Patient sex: M
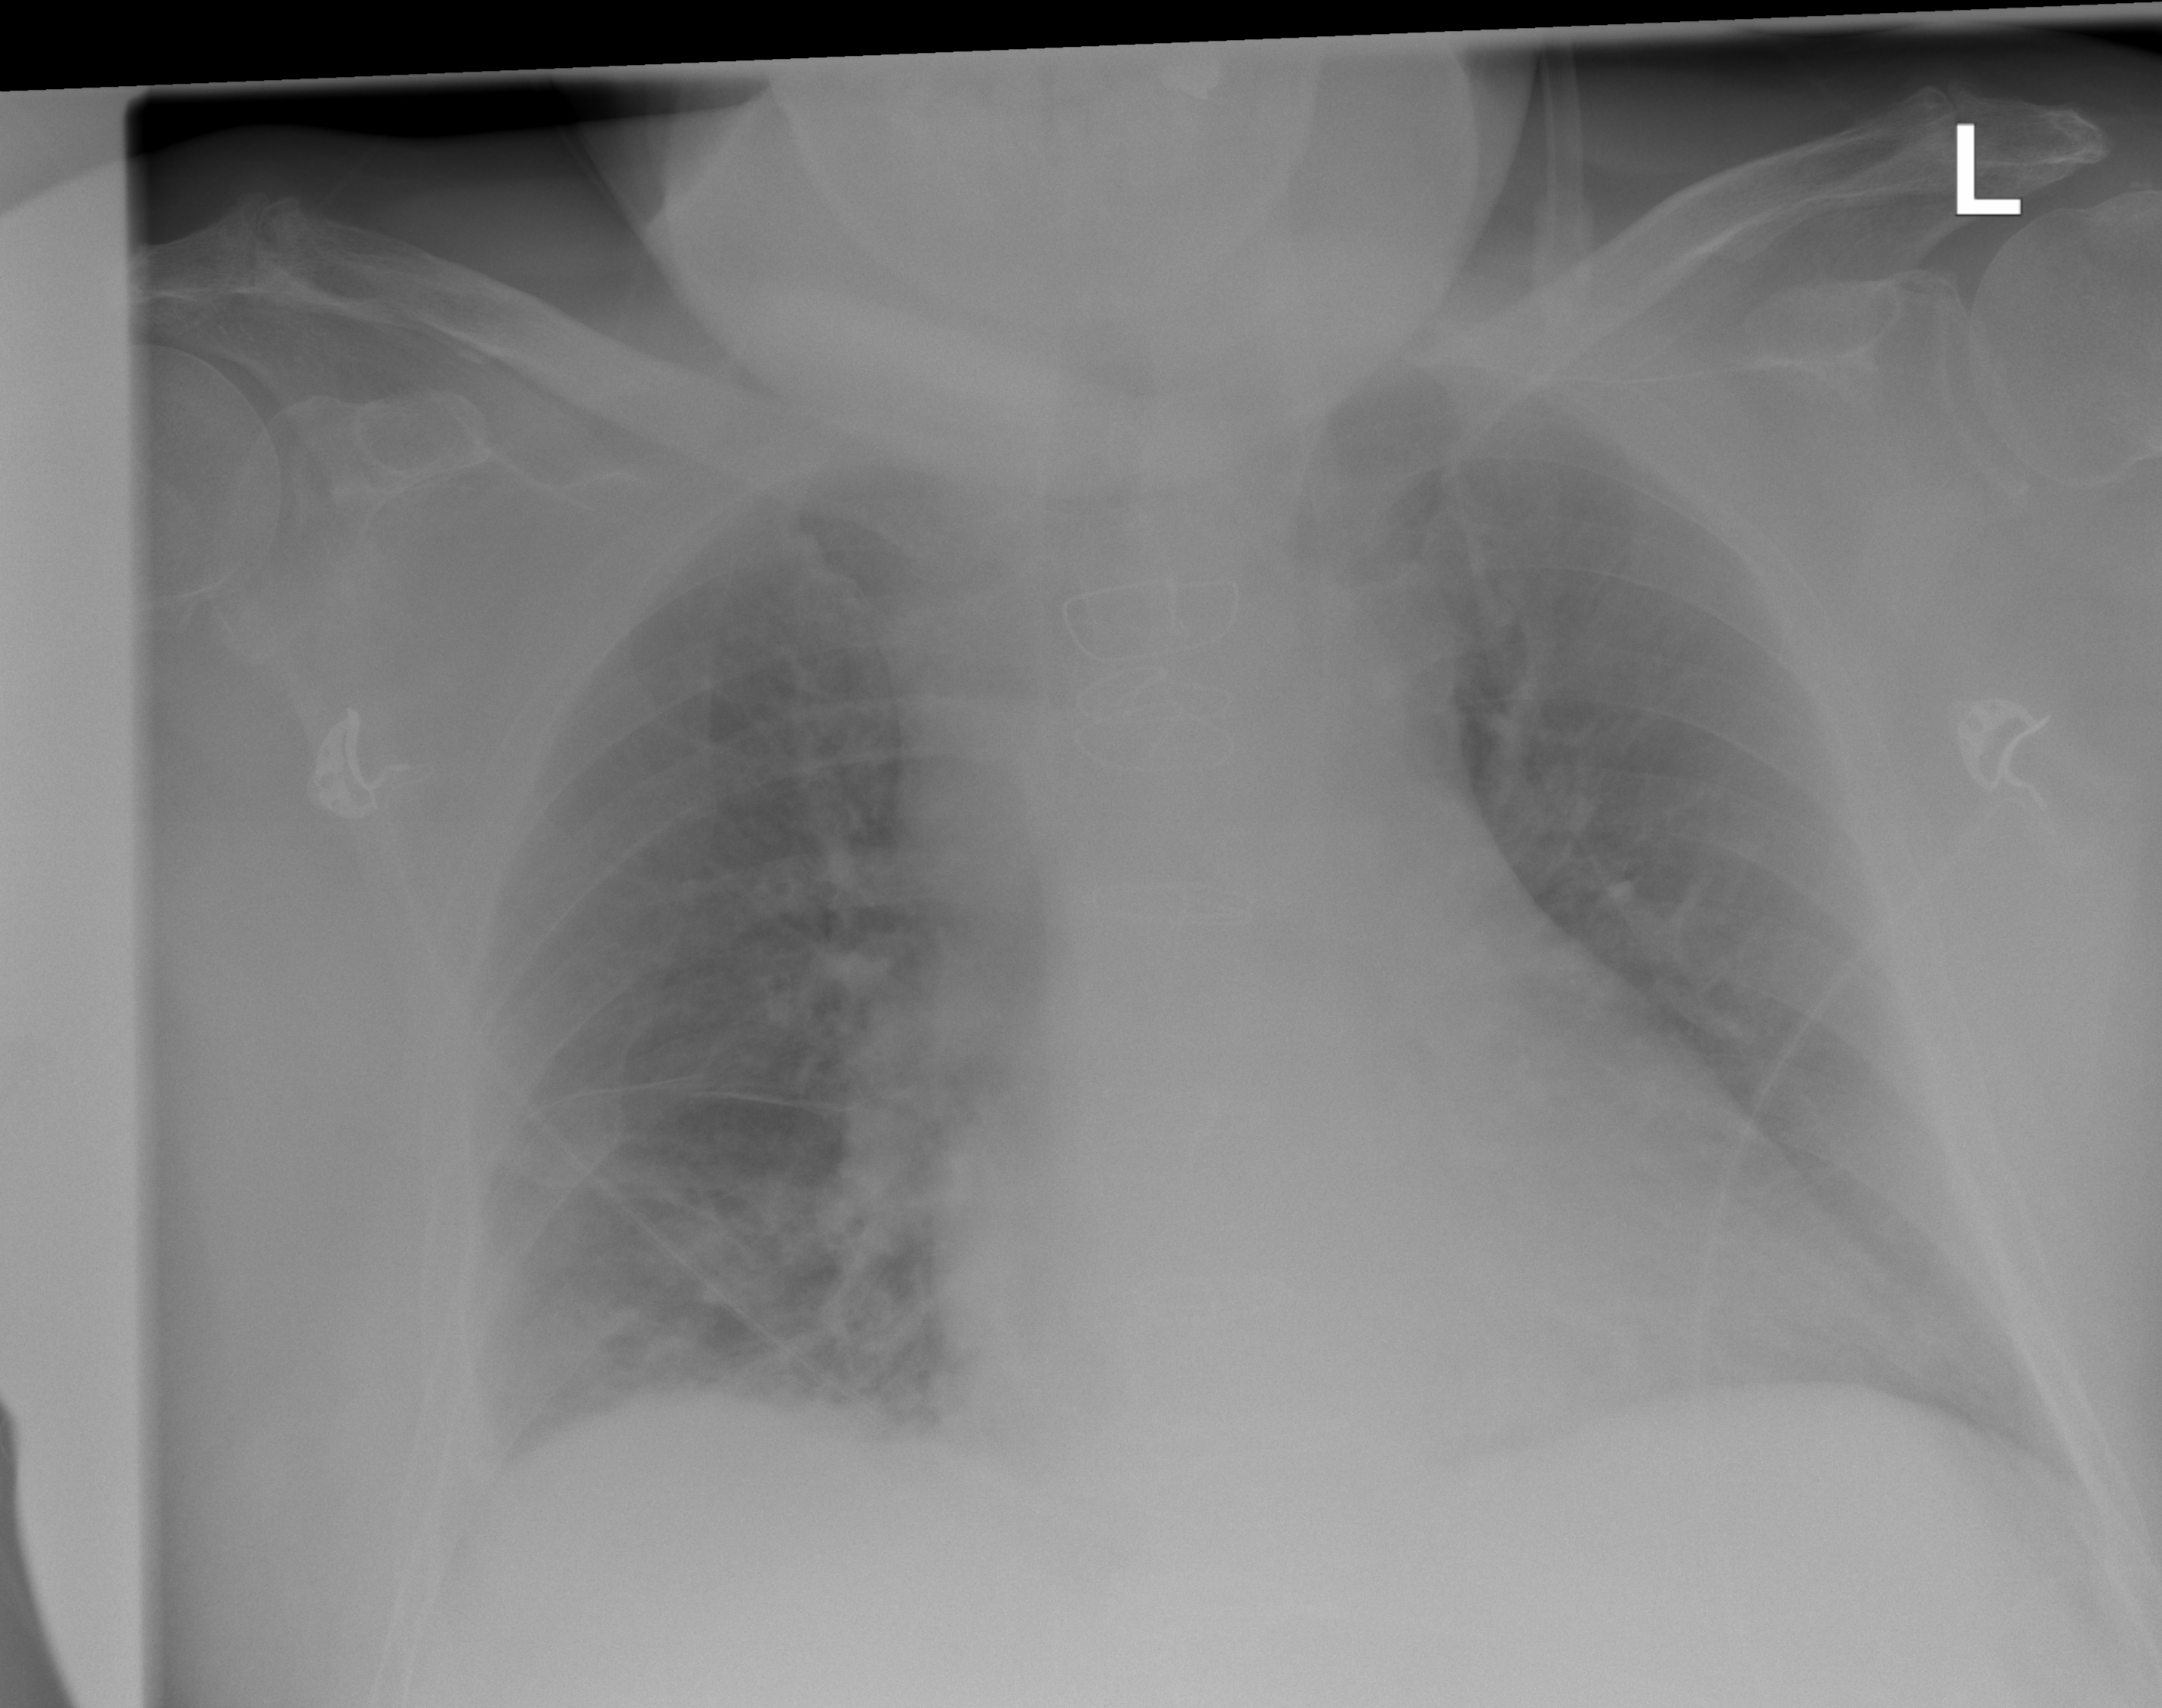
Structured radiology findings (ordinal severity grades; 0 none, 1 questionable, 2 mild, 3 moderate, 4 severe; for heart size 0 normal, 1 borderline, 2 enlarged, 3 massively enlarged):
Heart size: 2
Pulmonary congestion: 1
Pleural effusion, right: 1
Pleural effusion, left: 0
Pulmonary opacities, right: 2
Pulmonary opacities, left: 0
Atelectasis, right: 0
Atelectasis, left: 0